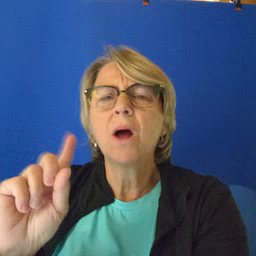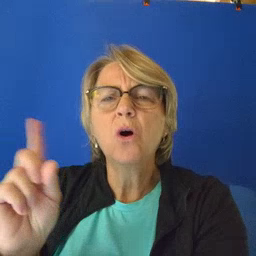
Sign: where